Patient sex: M
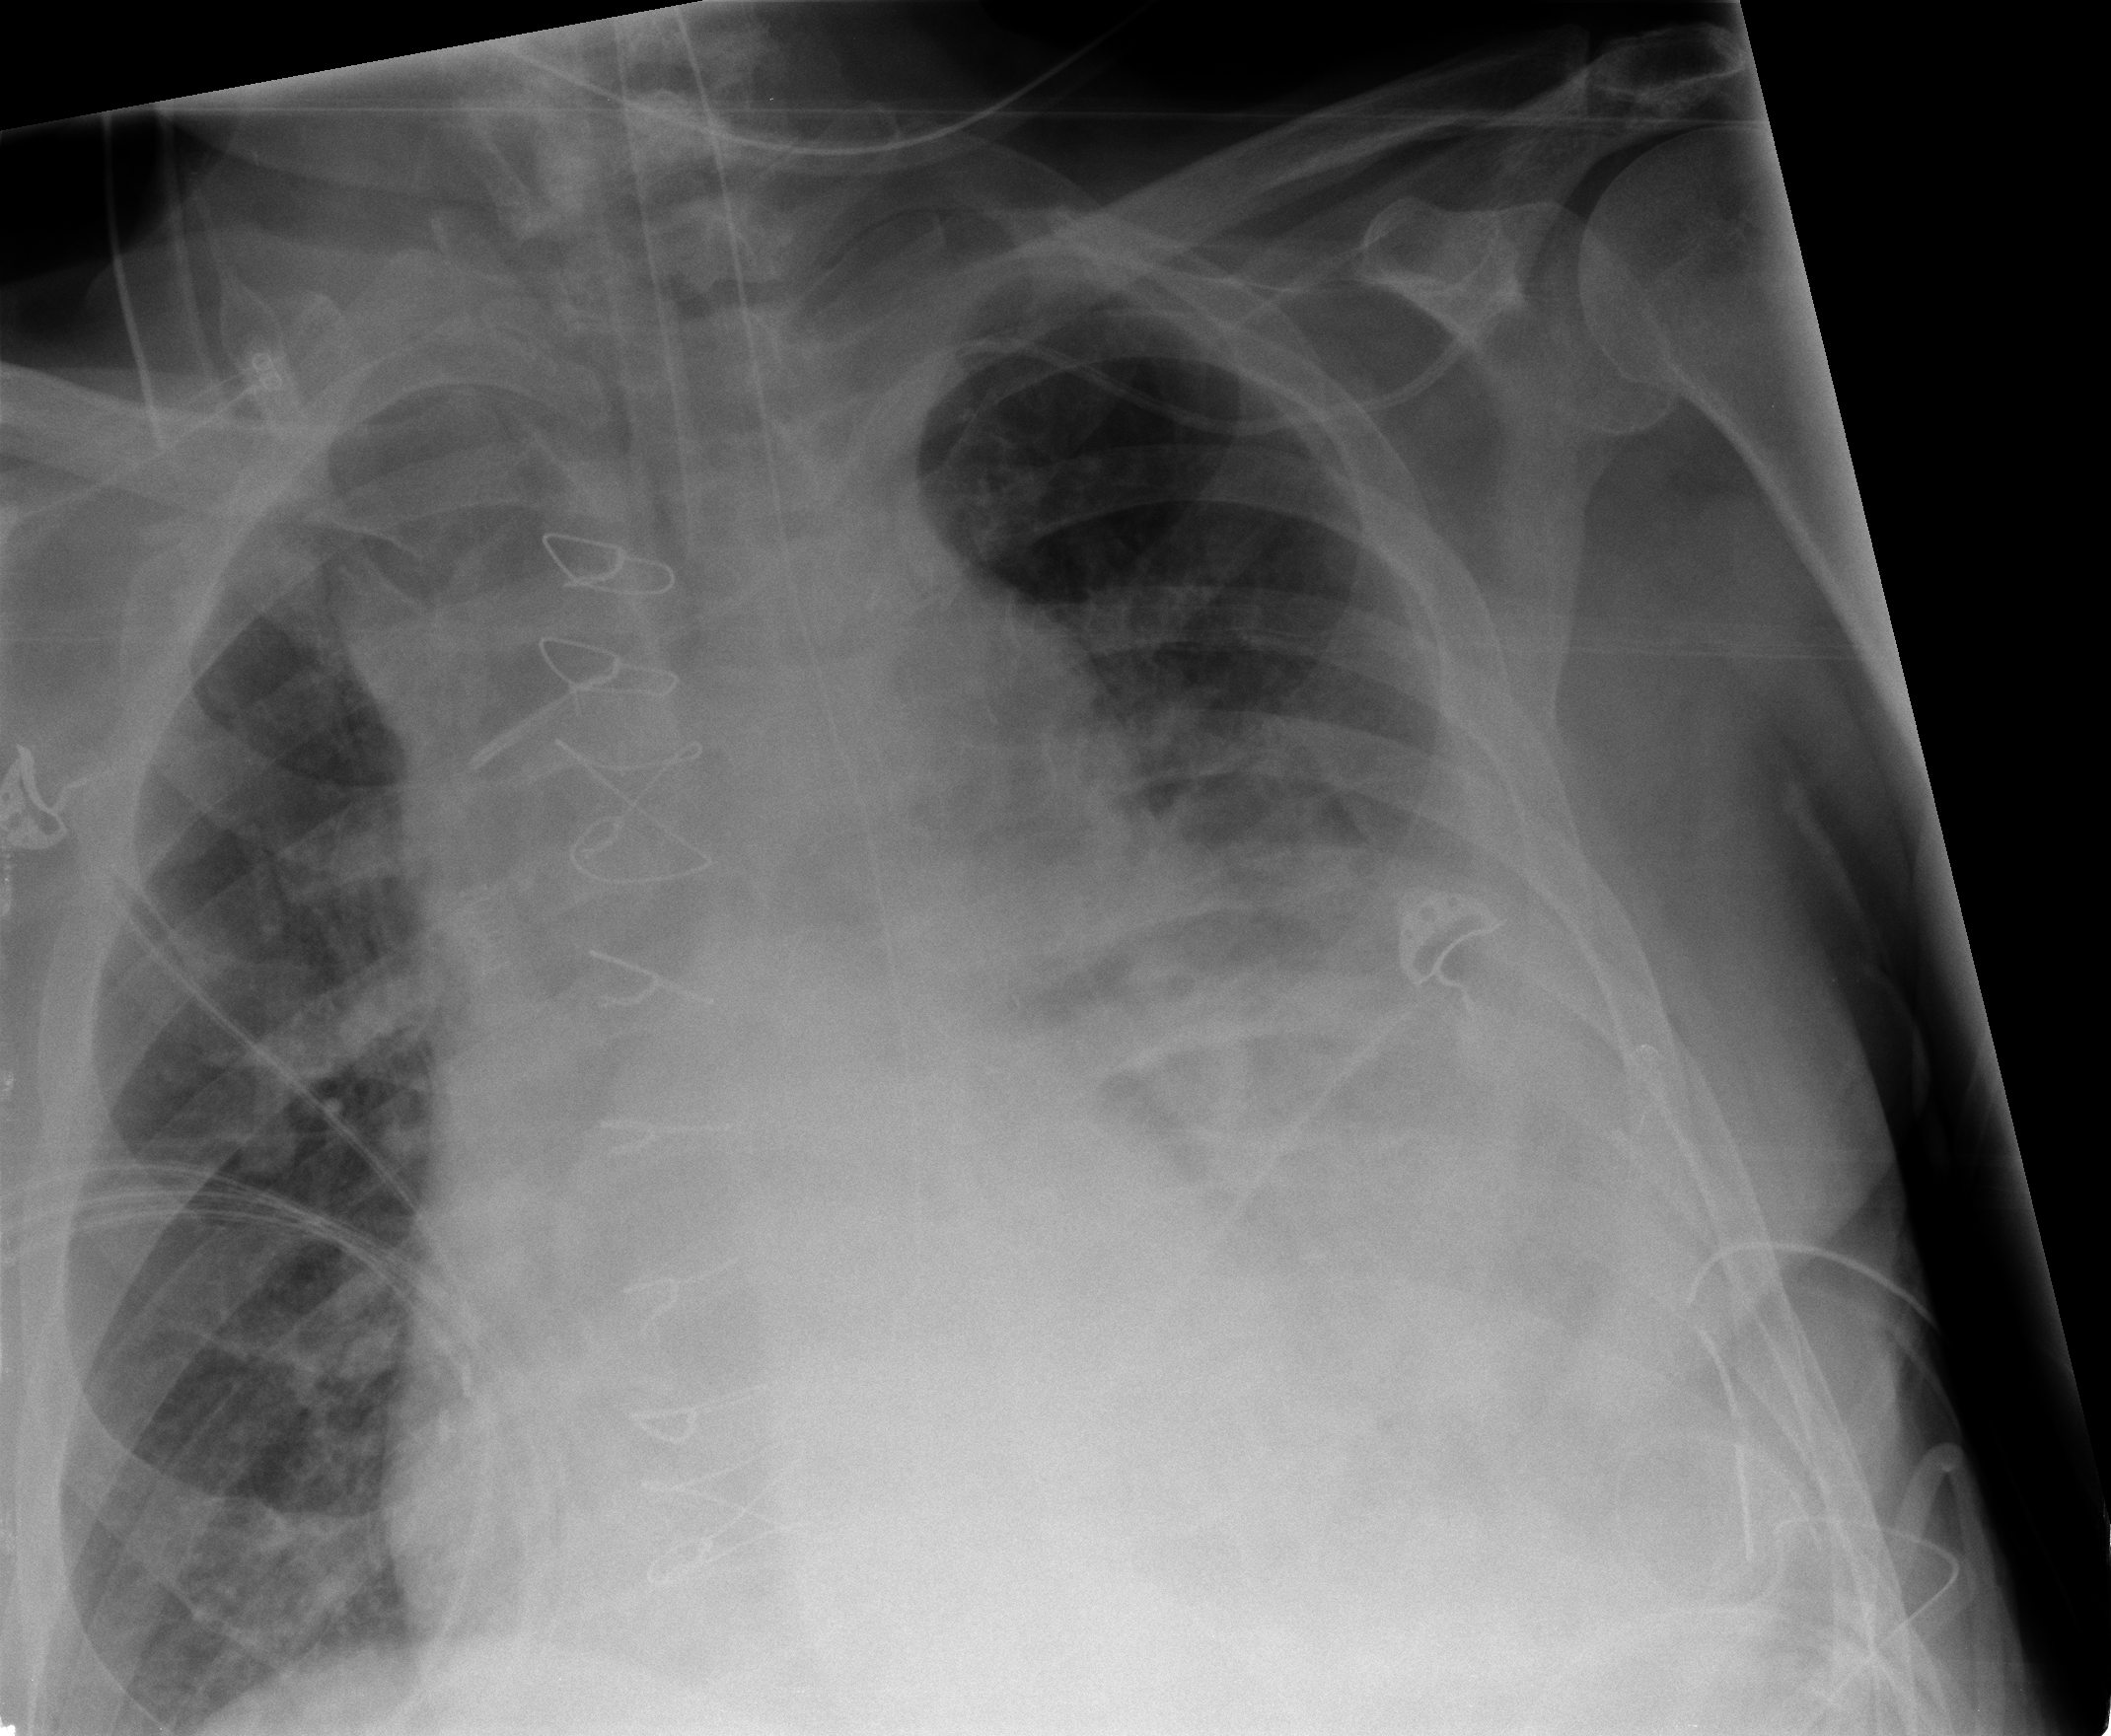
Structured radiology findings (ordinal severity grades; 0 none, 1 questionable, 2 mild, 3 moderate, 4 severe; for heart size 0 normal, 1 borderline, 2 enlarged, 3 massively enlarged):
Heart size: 2
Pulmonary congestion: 0
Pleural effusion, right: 0
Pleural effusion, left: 3
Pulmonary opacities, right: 0
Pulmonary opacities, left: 0
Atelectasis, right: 0
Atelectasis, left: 3